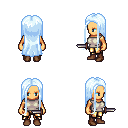
a pixel art fantasy rpg character, female body template, human, tanned skin, white sleeveless shirt, gold greaves, white cyan extra-long hairstyle, brown shoes, dagger, four views (front, back, left, right), 2x2 character sprite sheet, small pixel art, hard edges, no anti-aliasing